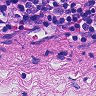
Metastatic tissue present: no